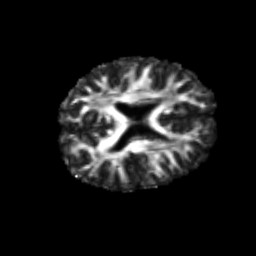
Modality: FA
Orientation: axial
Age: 22
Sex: male
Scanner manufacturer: siemens
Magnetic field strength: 3 T
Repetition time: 3.5 s
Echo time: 0.125 s